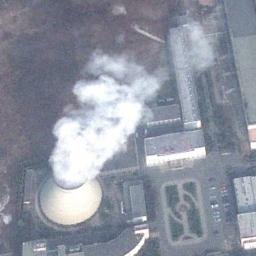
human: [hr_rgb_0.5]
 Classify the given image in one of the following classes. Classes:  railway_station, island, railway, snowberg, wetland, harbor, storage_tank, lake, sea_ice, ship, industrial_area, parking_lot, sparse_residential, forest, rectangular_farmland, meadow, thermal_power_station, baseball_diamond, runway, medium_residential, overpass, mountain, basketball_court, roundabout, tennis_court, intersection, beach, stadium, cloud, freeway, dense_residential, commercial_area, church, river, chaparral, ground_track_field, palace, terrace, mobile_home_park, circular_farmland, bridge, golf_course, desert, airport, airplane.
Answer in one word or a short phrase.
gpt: thermal_power_station